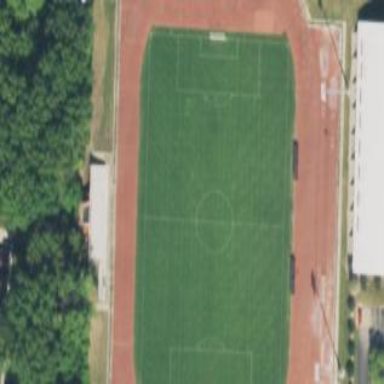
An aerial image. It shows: Soccer pitch with grass surface for leisure land.